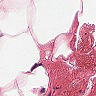
Metastatic tissue present: no